Question: The image shows a chart with time vs temp and humidity data from a high-powered rocket launch (it hit about 7000 ft at the highest point, and then slowly parachuted down). There are about 4000 data points here. What I want to fix is the ugly horizontal axis numbers. How do I get them to display as fixed interval numbers? I think tens would do nicely.

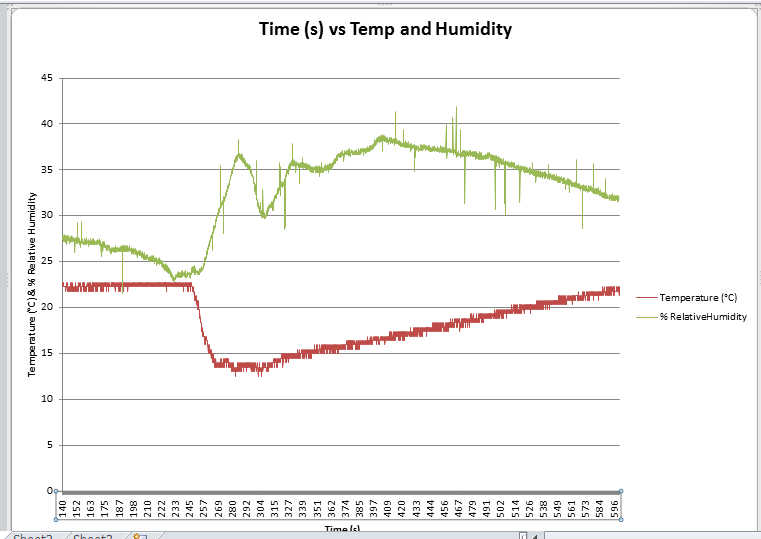
Answer: This depends on the chart type.
A will show the X axis as a category axis, and each value will be a marker on the chart. If the X values are dates, a line chart can accommodate that (i.e. put in spaces for missing days).
If the X axis is not based on date values, it will be treated as a category axis.
A category axis will show each category. If there are too many categories to plot, every nth category label will be omitted.
You can also use an YX Scatter chart to plot your data. For this to work, the data for both the Y and the X axis need to be numeric.
The X axis of an XY chart can be formatted to display markers at specific data points.